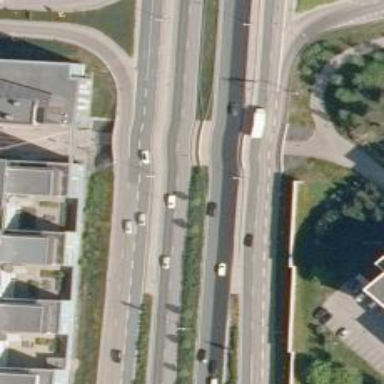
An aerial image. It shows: Trunk link road with asphalt surface.